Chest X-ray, AP view. Patient: 54 years old, sex M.
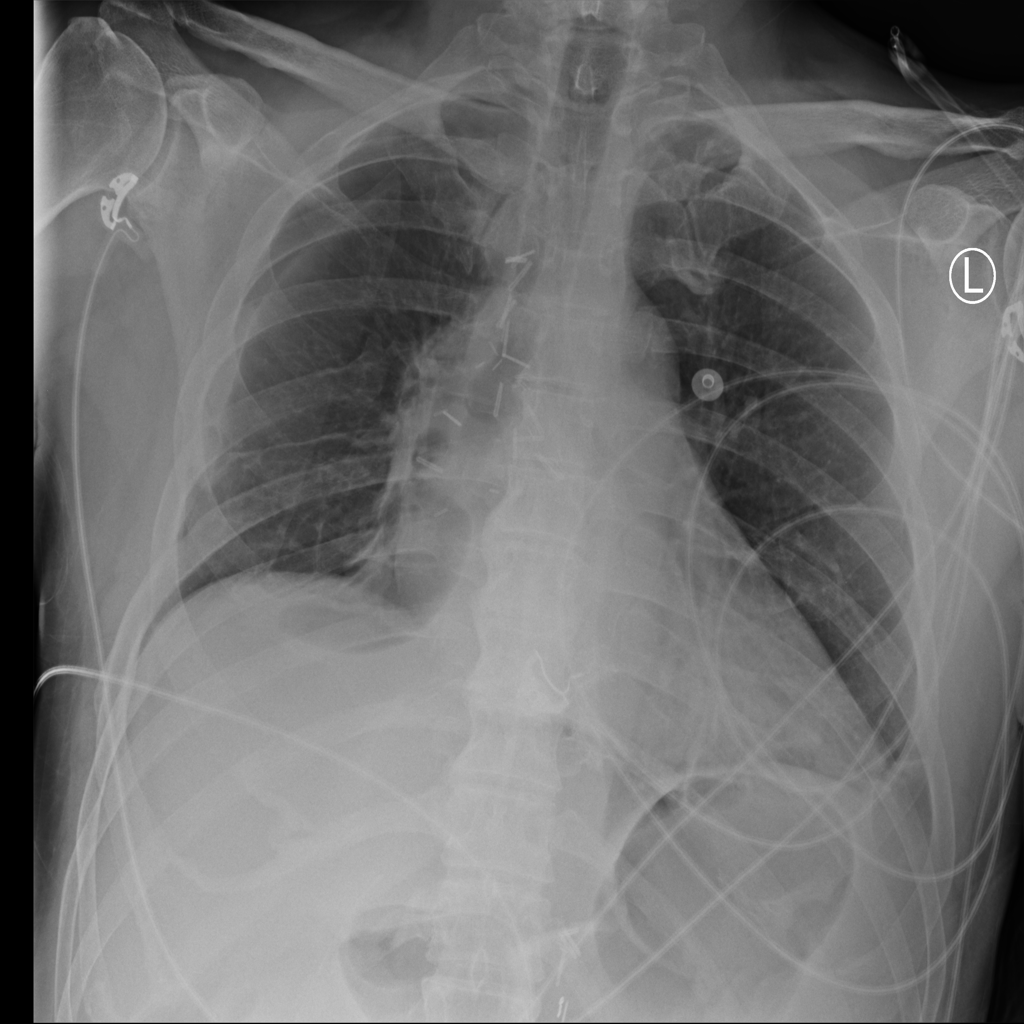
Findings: Pneumothorax